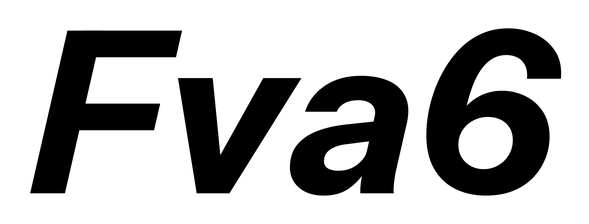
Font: InstrumentSans-Italic_Bold_Italic